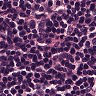
Metastatic tissue present: no